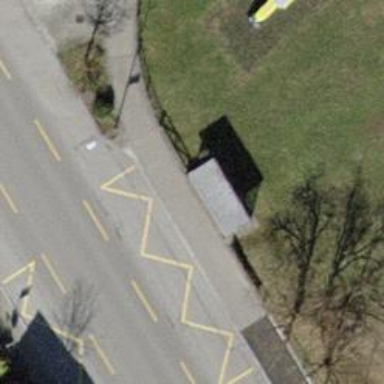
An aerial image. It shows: Platform with shelter for public transport.